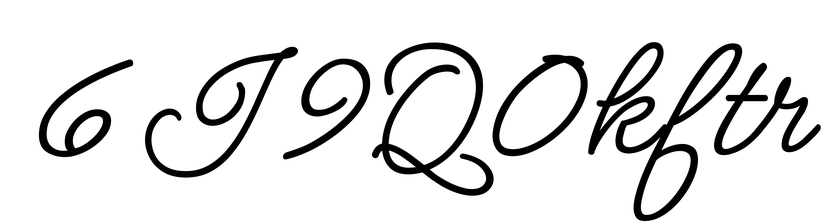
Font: MeowScript-Regular